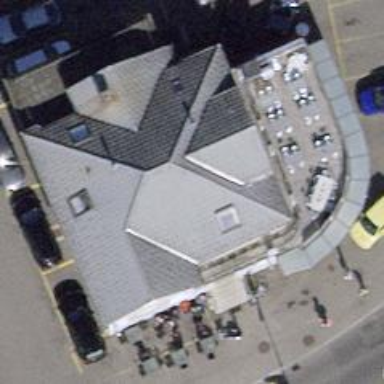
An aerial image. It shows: Bar.